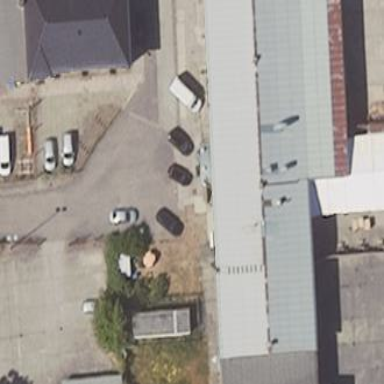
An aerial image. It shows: Building that is nightclub.